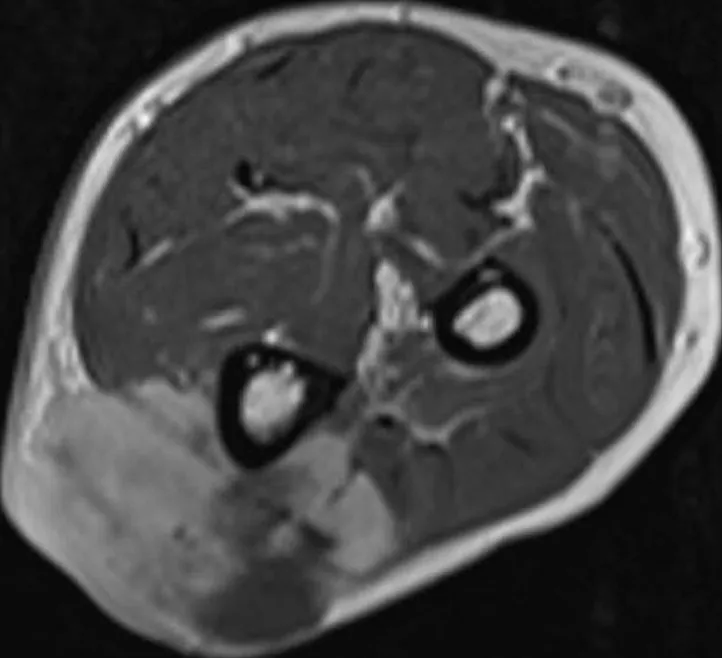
Magnetic Resonance Imaging (MRI) showing a soft tissue mass in the subcutis.shows contrast medium enhancement on T1-weighted sequence.
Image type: radiology (mri)